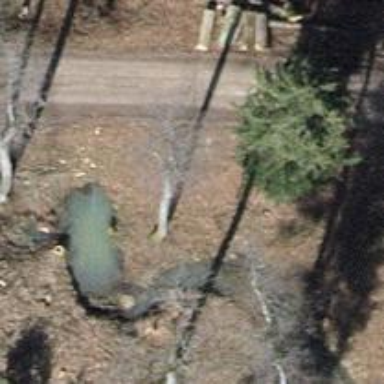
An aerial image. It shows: Culvert tunnel underneath ditch.